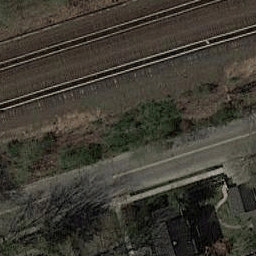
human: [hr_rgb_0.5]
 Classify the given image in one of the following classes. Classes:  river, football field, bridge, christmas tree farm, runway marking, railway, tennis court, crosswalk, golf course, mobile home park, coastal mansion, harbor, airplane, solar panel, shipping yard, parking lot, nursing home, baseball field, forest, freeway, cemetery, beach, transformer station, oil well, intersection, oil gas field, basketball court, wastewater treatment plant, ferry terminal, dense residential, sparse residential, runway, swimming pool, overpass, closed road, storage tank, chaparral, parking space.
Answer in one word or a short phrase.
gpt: railway